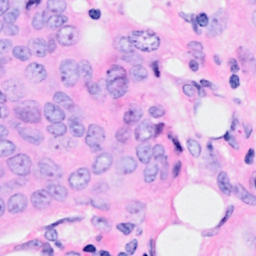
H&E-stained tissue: Breast